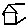
Label: house